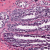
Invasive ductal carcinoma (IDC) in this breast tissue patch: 0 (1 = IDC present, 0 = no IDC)